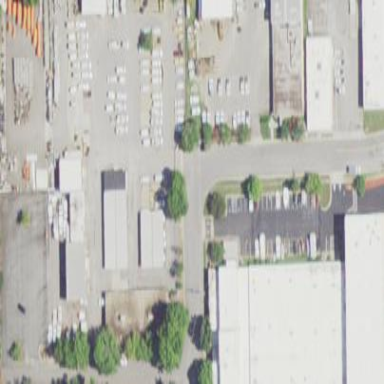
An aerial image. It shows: Commercial building.